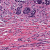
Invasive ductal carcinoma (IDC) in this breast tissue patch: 0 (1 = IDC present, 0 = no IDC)